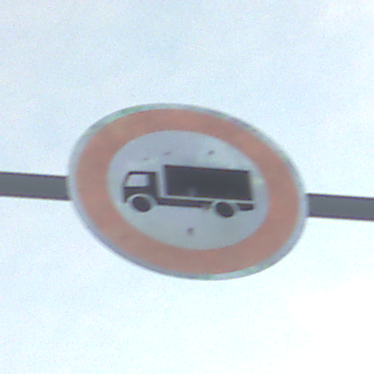
Verkehrszeichen: VerbotFuerKraftfahrzeugeUeberDreiKommaFuenfTonnen
Umgebung: Outdoor, Nature
Tageszeit: SunriseSunset
Wetter: PartlyCloudy
Licht: Natural
Jahreszeit: NotSpecified
Kontrast: LowContrast